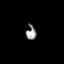
Tissue: prostate
Cell type: B cells
Senescence score: 0.8272
Nuclear area (px): 138
Mean DAPI intensity: 147.21